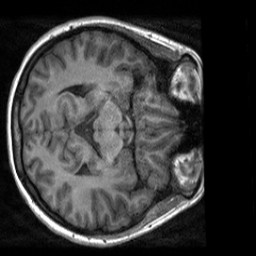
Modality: T1w
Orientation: axial
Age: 21
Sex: female
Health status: healthy
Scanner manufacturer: siemens
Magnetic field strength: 3 T
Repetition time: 2 s
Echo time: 0.00232 s